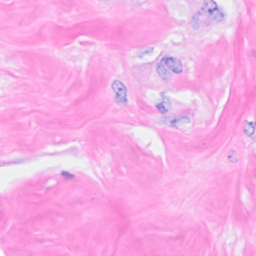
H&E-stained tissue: Breast